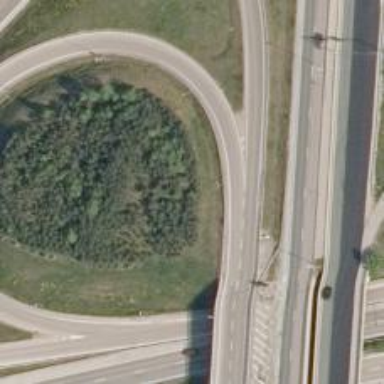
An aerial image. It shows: Asphalt motorway link.